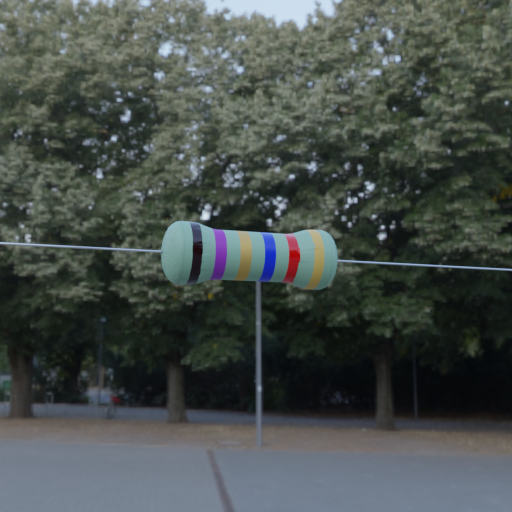
Resistor colour bands (in order): black, violet, gold, blue, red, gold